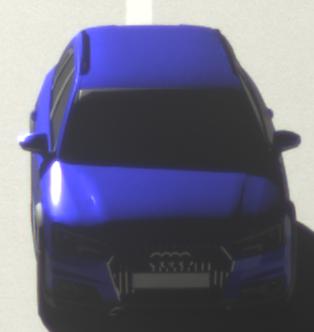
Make: Audi
Model: A4 Allroad 45 TFSI
Detailed model: A4 (B9) allroad
Model produced from: 2019/02
Model produced until: 2019/05
Doors: 5
Color: blue
Road condition: dry road
Daytime: morning or afternoon
Contrast: high contrast